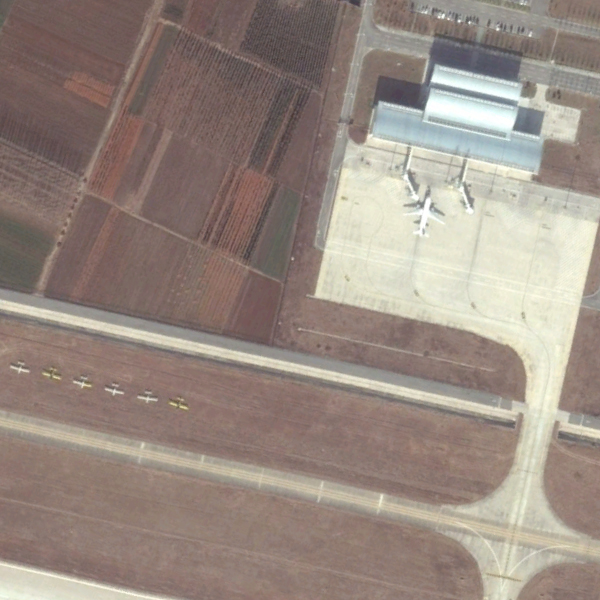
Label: Airport